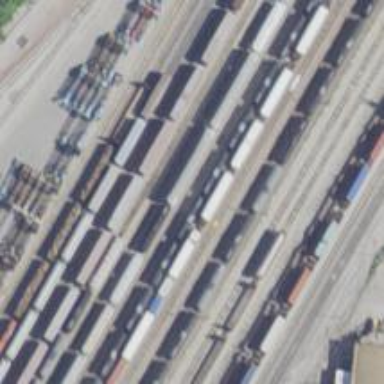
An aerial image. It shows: Railway yard.